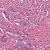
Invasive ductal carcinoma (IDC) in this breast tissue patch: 1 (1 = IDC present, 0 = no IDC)